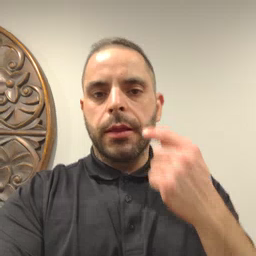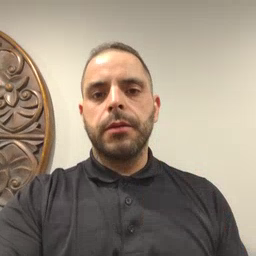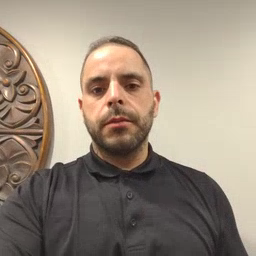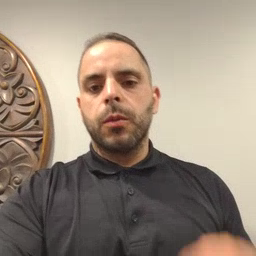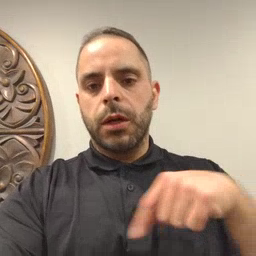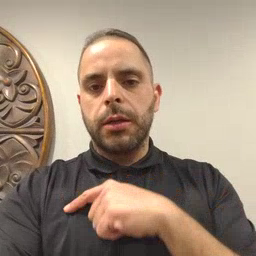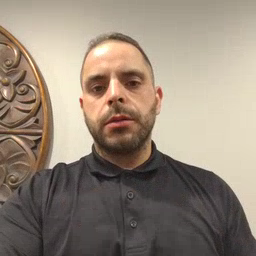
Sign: weus